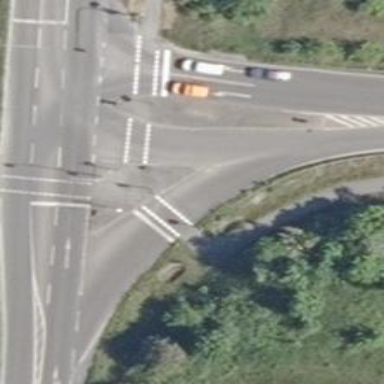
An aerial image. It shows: Road with traffic signals at crossing.